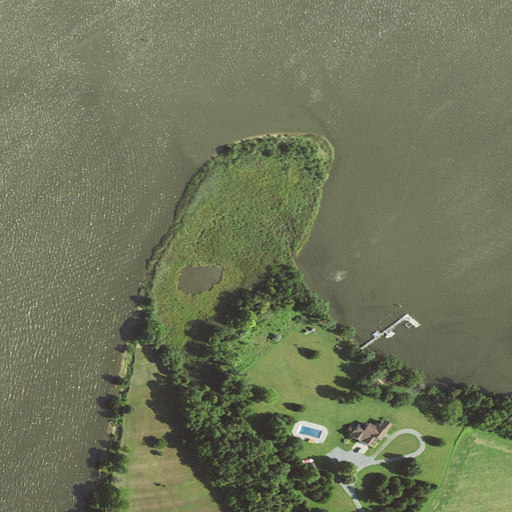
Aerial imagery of cape in Maryland named Wash Point containing open water, cultivated crops, herbaceous wetlands, woody wetlands, deciduous forest, and low intensity development